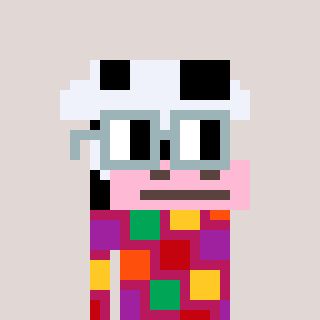
a pixel art character with square dark gray glasses, a cow-shaped head and a darkpink-colored body on a warm background